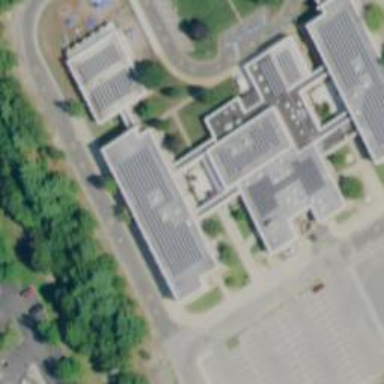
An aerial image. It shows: School building.